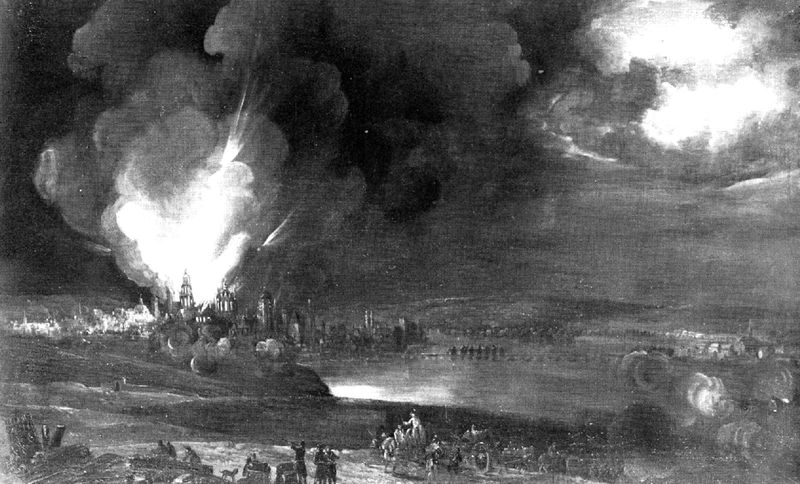
Titel: Brand des Mainzer Domes während der Belagerung von 1793
Künstler: Georg Schneider
Institution: Mainz, Landesmuseum
Schlagwörter: dunkel, feuer, gemälde, himmel, kampf, wasser, weiß, wolken, fluss, landschaft, menschen, see, stadt, teich, grau, licht, männer, nacht, schwarz, zeichnung, gebäude, hund, weg, wolke, architektur, häuser, hügel, brücke, kirche, rauch, sonne, dunkelheit, zuschauer, berge, kutsche, flus, brand, krieg, schlacht, soldaten, kanone, ruine, türme, palast, dom, explosion, sterne, stich, revolution, staub, armee, feldzug, villa, schloß, mittelalter, kanon, kanonen, fernrohr, dresden, gespann, schießen, bombe, knall, belagerung, ruin, gebombt, eexplosion, kurtsche